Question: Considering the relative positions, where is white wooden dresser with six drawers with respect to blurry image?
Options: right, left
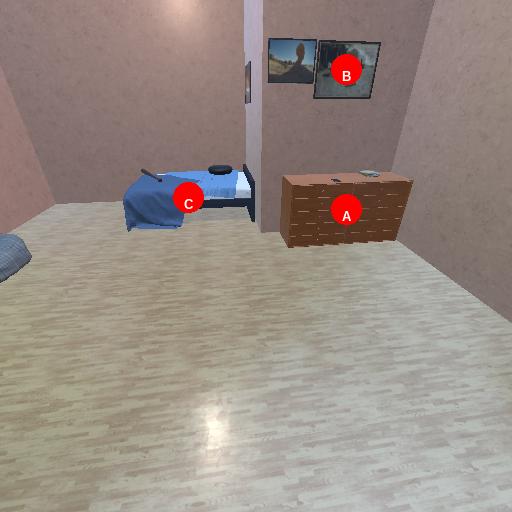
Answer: right